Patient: sex M, age 57
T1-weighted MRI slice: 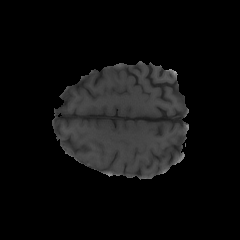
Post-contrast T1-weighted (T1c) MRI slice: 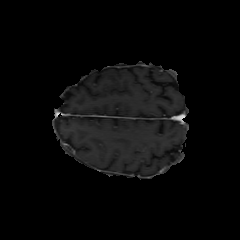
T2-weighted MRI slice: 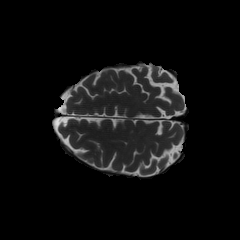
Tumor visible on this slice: no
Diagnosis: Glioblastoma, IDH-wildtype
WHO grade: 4